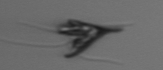
Label: Pyramimonas_longicauda